Question: I created a web service using wso2 data service. But when I try to test it it gives below error.
Below is the screenshot of the error.

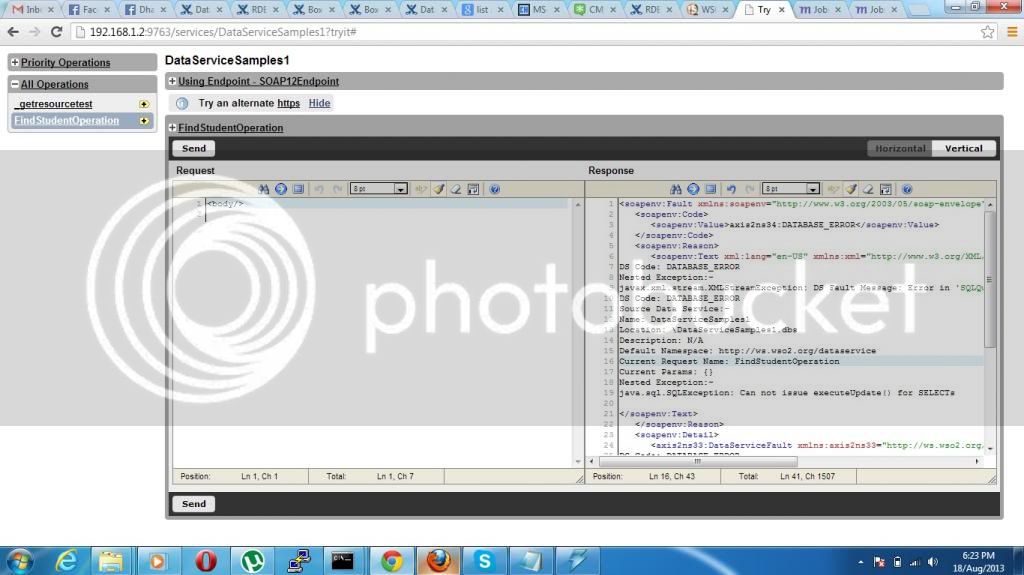
Answer: You are getting this error, because you haven't defined the result of your select query. When you define a SELECT query, you are going to retrieve a resultset from the query. So you need to define the result using the output parameters.
In the Add Query page there is a section called 'Result (Output Mapping)' where you can define the resut.
Alternatively you can define the query with column names (ex: SELECT name, age from Student) and then just click on 'Generate Responses' which automatically generate the response[1].
<URL>